RGB frame:
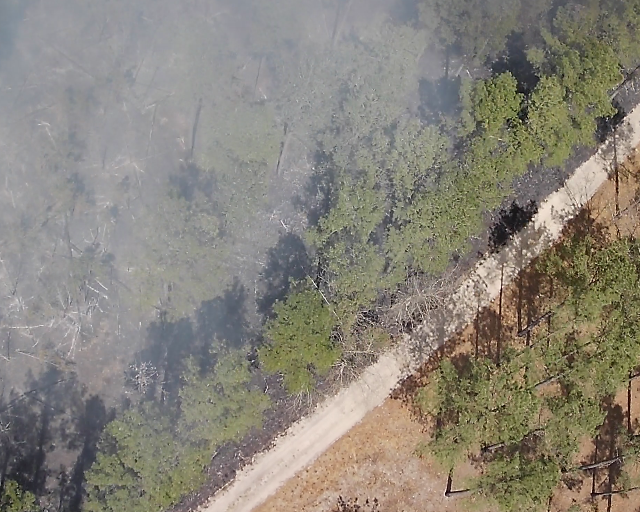
Thermal frame:
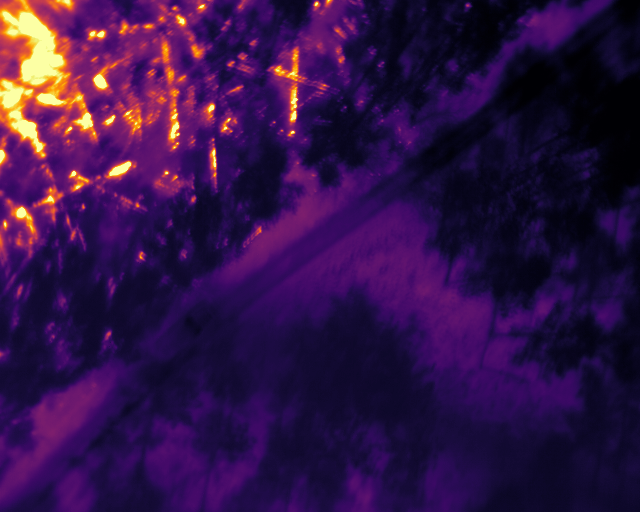
Captured: 2026-02-27 02:41:55
Pixels at or above 80 °C: 11287 (fraction of frame: 0.03445)